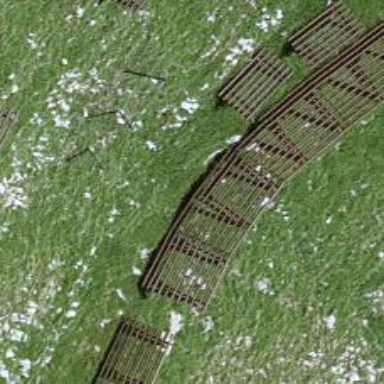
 designed to mitigate snow accumulations in specific area."